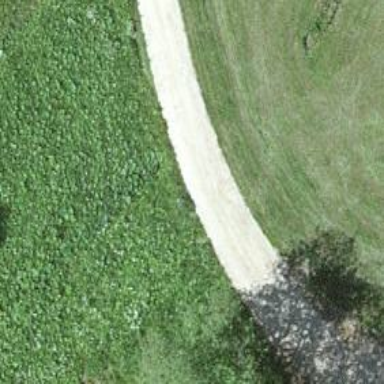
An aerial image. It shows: Culvert tunnel.